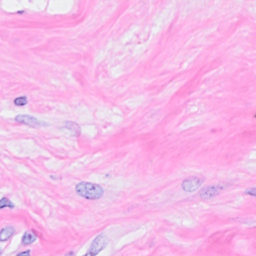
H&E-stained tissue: Breast